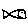
Label: fish